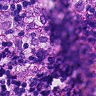
Metastatic tissue present: yes